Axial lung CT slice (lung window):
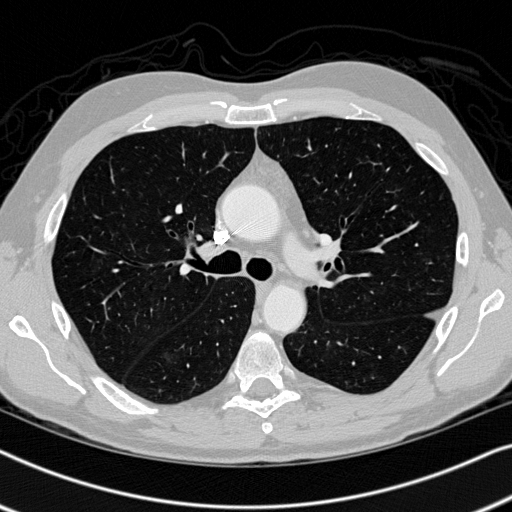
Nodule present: yes
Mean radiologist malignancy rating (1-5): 3